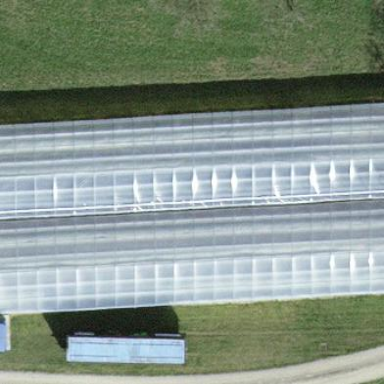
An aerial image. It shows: Greenhouse.